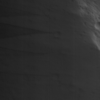
Label: not_dusty